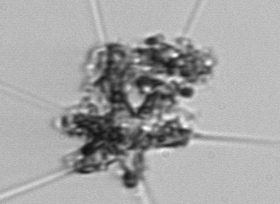
Label: Asterionellopsis_glacialis